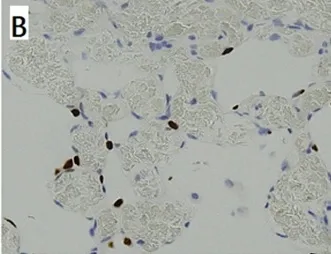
Immunohistochemical staining of the SPCH (original magnification,. X200) revealed positivity for thyroid transcription factor-1. In the nuclei of alveolar epithelial cells.
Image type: pathology (immunostaining)